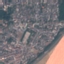
Land use / land cover: Residential